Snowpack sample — Snodgrass Mountain, Crested Butte, Colorado (2/4/25, 12:06 PM MST)
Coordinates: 38.923, -106.968
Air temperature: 35 °F
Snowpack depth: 80 cm
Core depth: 80 cm
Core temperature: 32 °F
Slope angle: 14°, slope face: 78°
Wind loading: low
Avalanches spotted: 0
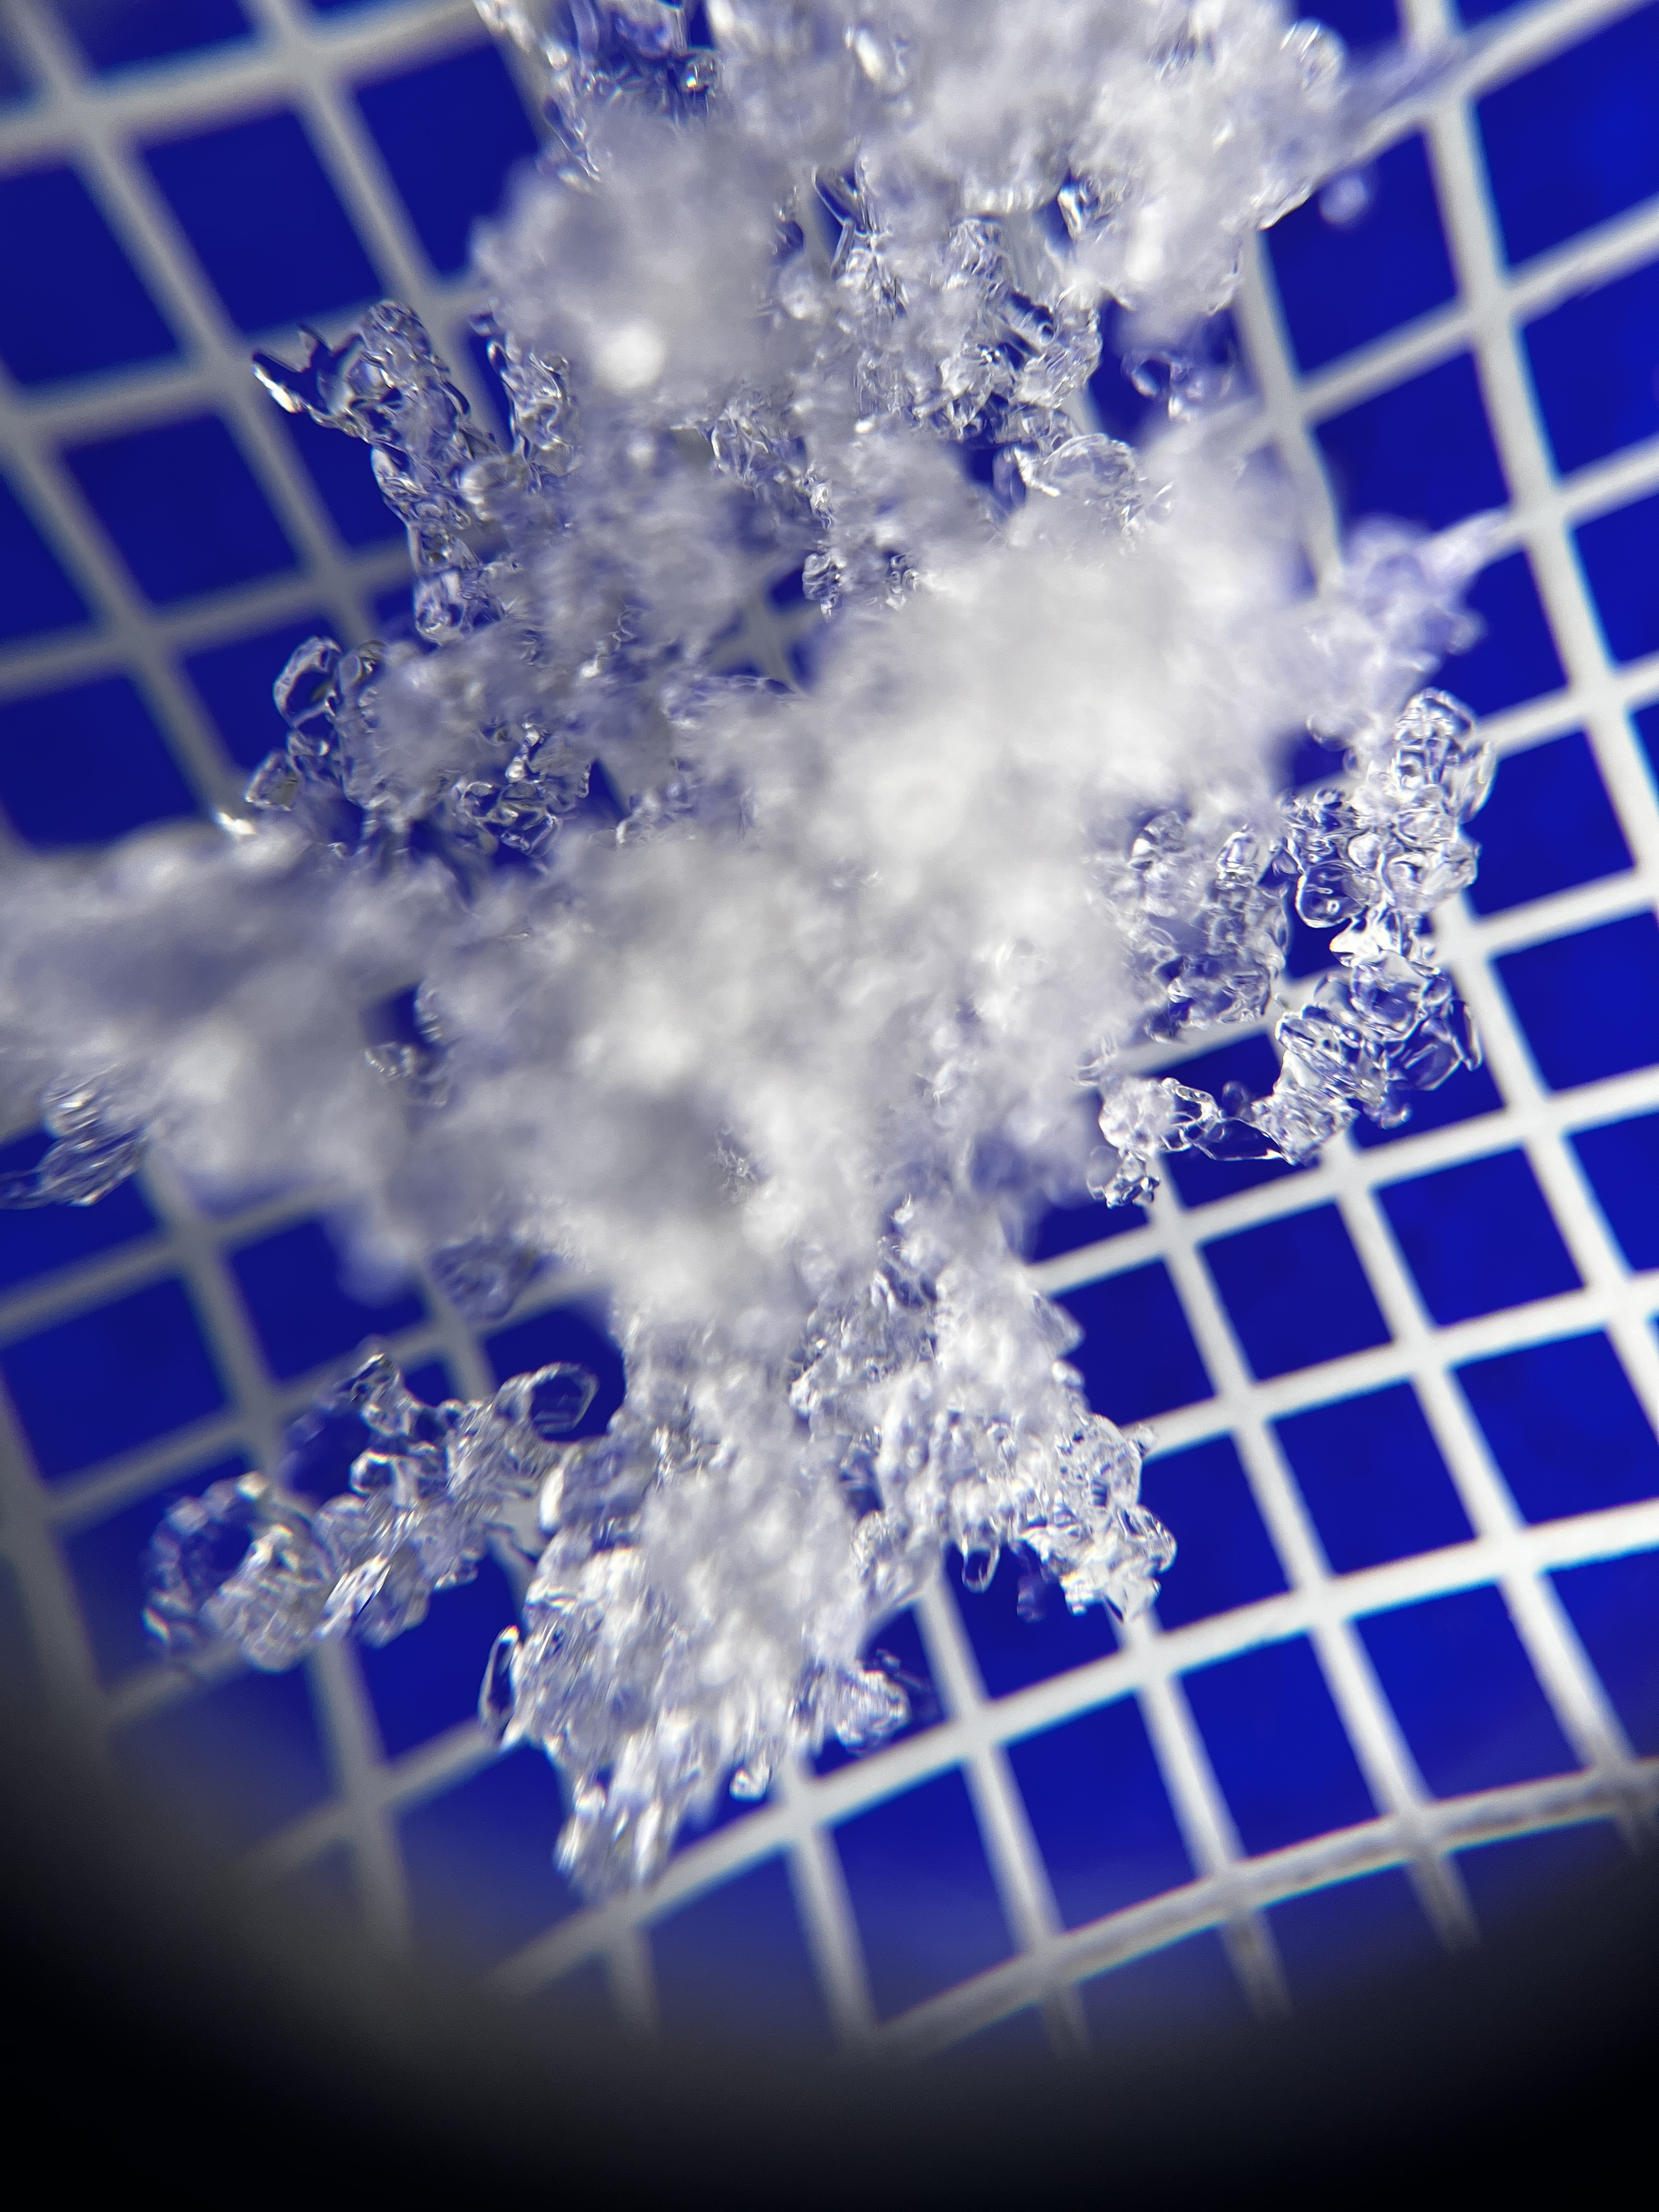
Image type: magnified_profile
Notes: No avalanches nearby, unusually warm weather for the last month reported by residents, Collected 25 yards from treeline